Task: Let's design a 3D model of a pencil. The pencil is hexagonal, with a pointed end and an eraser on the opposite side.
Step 126:
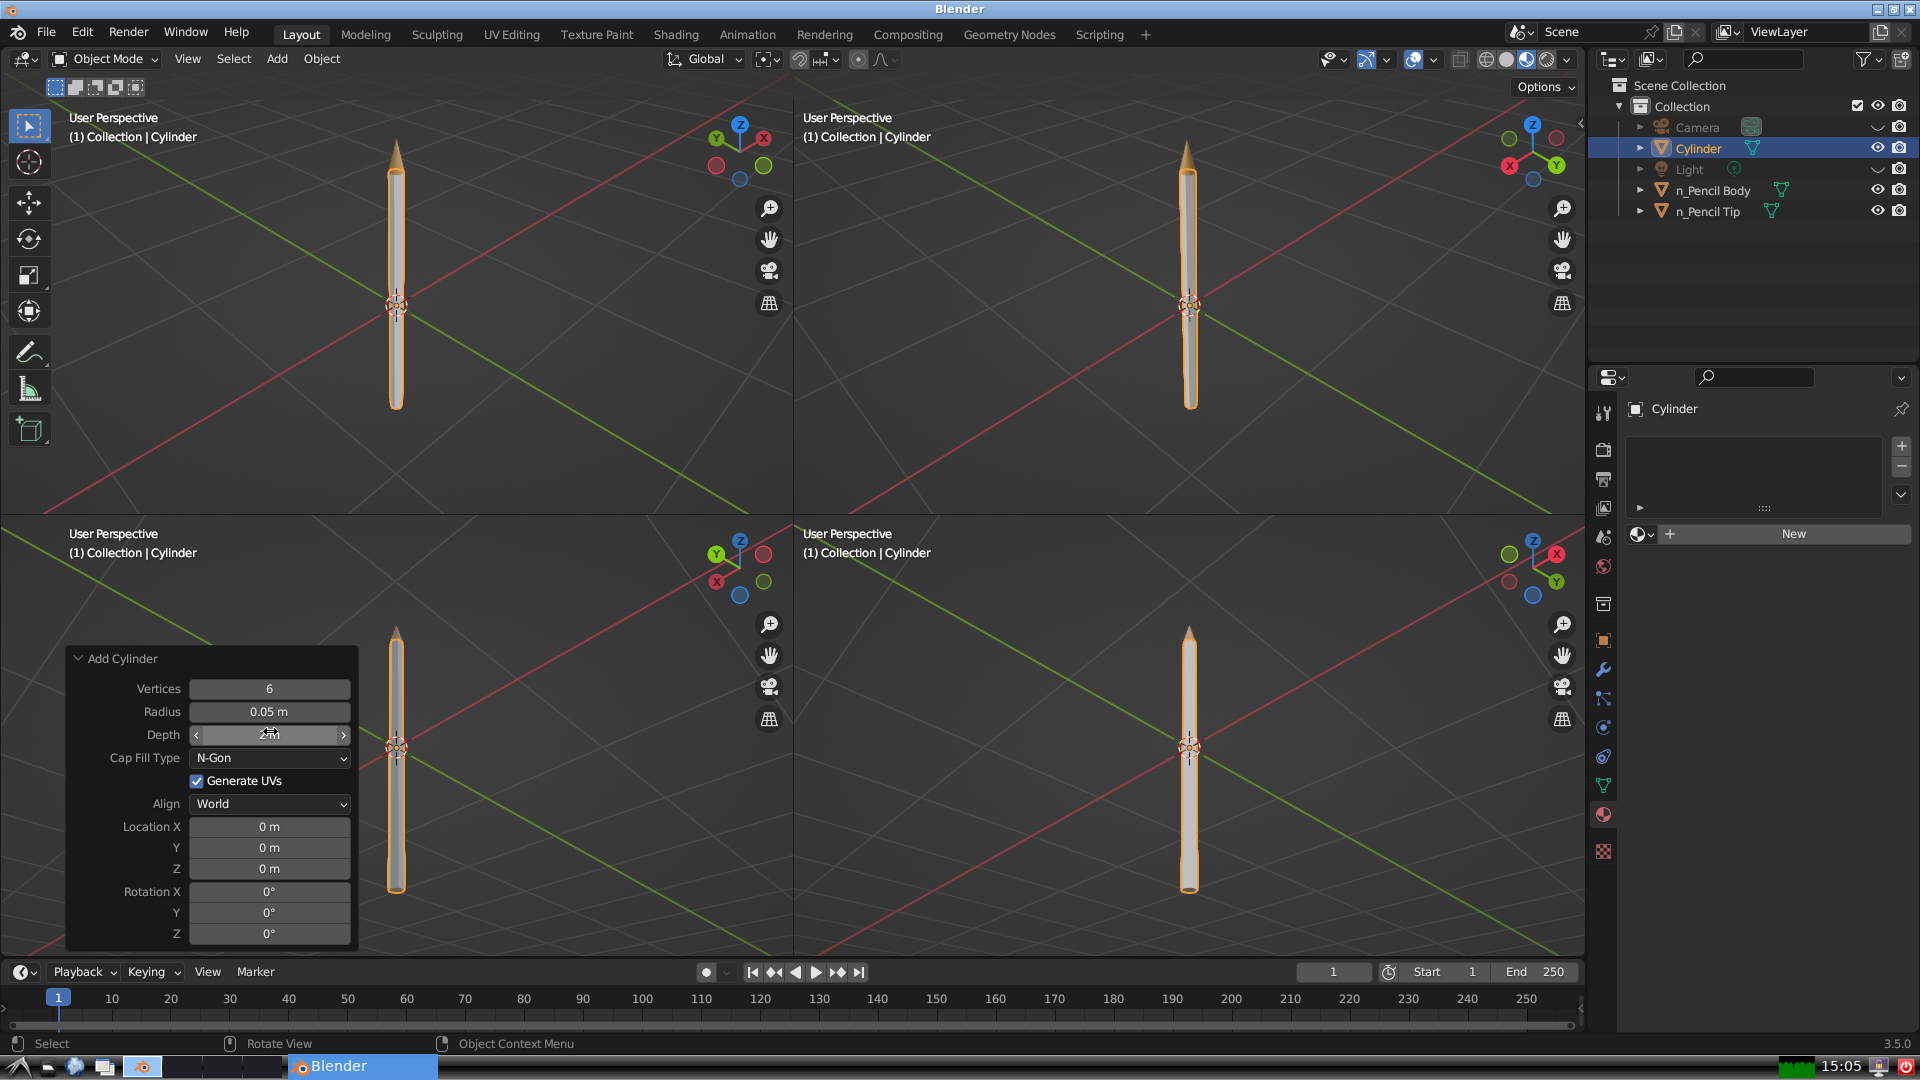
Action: click: no